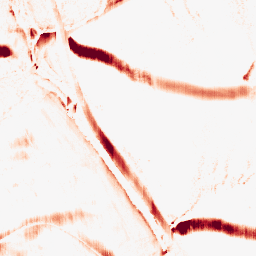
Category: morphological
Decomposition family: morphological_rect
Decomposition parameters: operation: opening
width: 5
height: 20
Upsampling method: lanczos
Upsampling parameters: scale: 8
Upsampling scale: 8